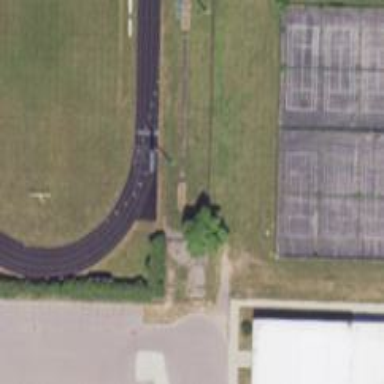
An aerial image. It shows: Track located within leisure land area.